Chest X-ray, AP view. Patient: 20 years old, sex F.
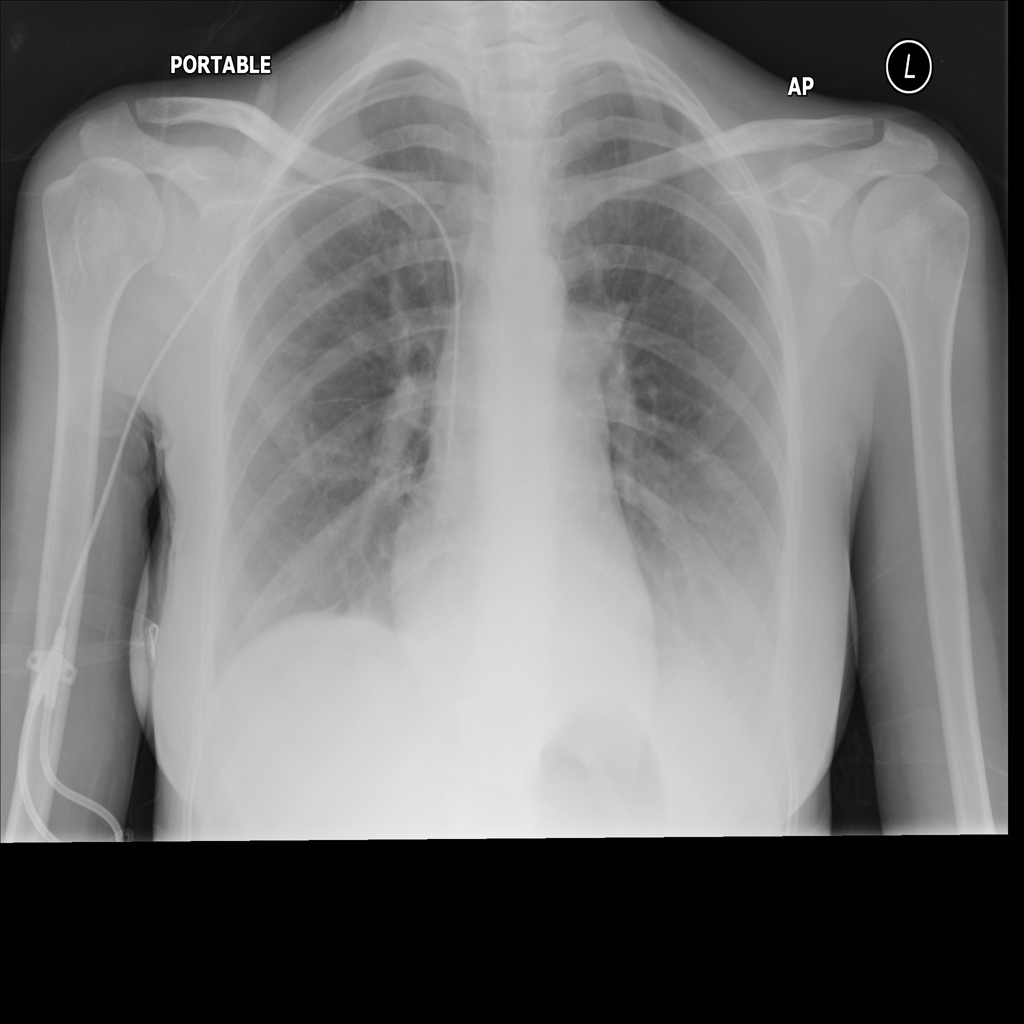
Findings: Effusion, Pneumonia